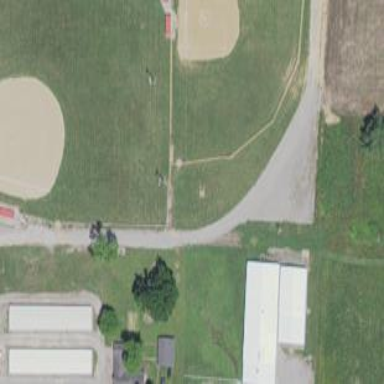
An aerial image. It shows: Softball pitch for leisure and sport activities.